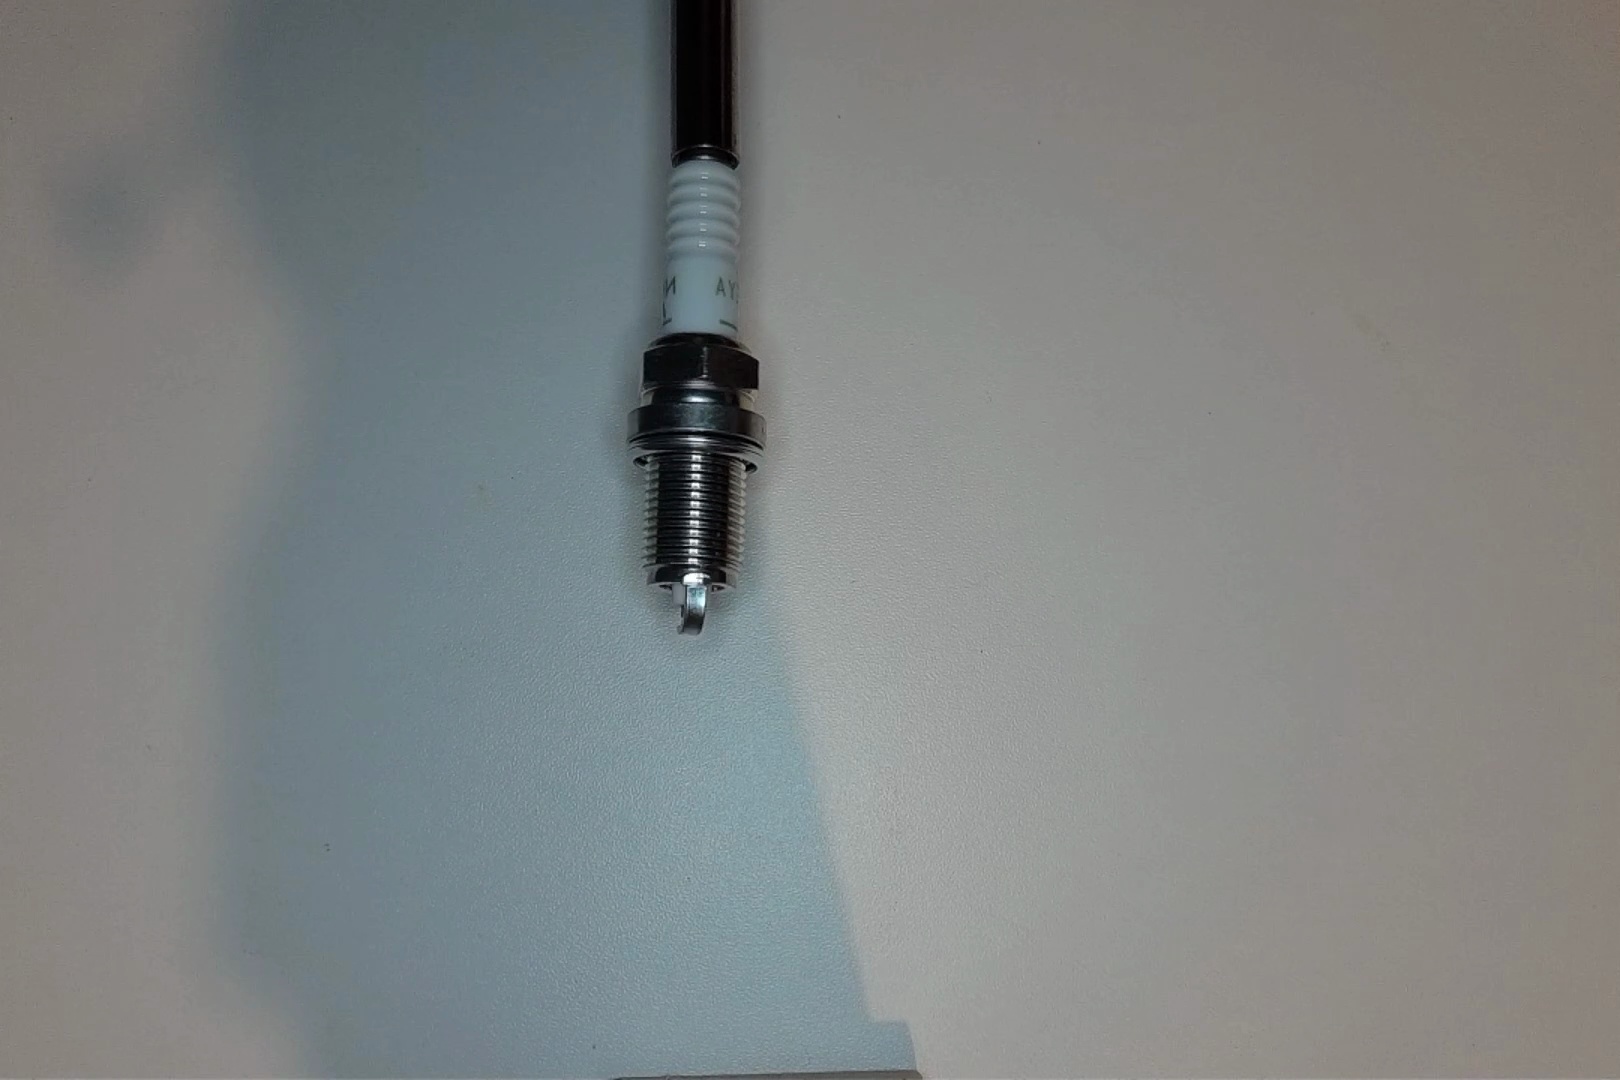
Label: normal